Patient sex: M
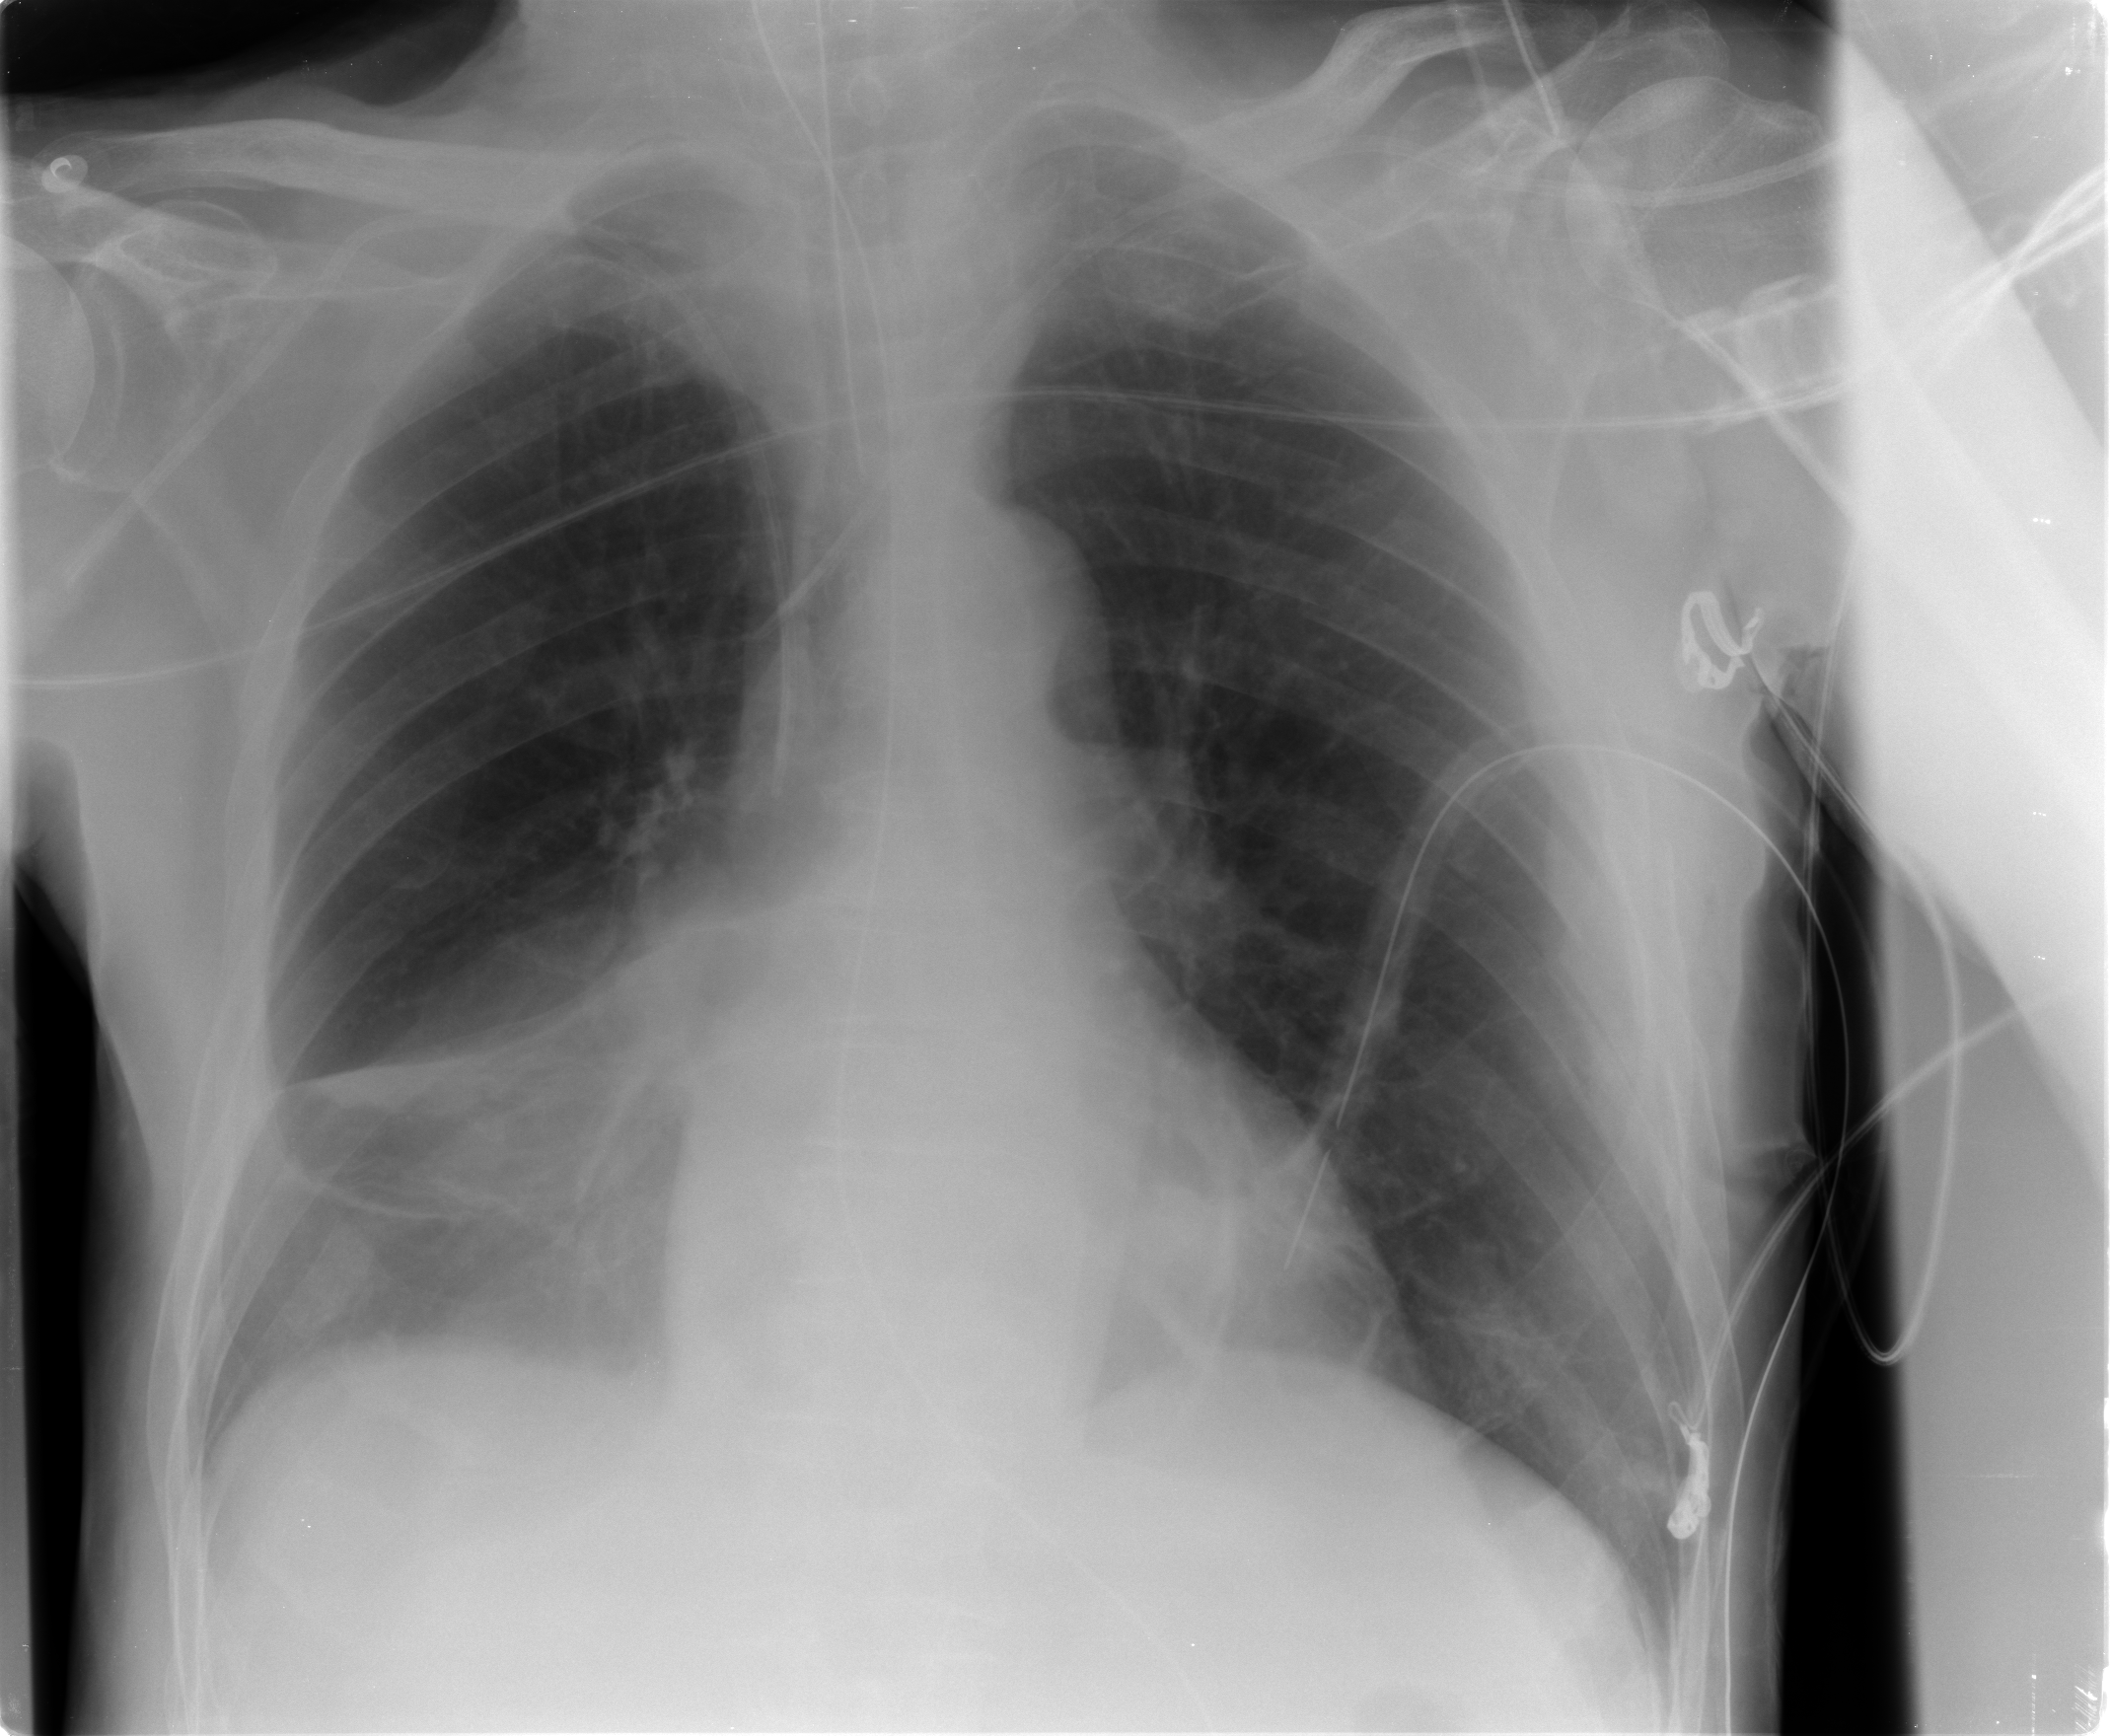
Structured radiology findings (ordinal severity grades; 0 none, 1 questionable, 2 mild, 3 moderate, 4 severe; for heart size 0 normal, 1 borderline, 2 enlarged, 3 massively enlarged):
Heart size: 0
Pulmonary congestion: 0
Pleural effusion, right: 2
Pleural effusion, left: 0
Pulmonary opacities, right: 0
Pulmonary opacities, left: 0
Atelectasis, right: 3
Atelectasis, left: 1